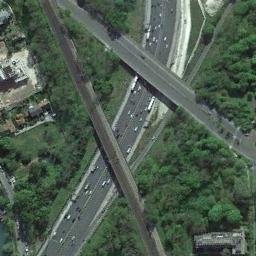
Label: overpass